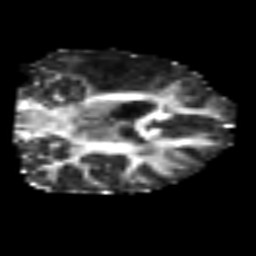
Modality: FA
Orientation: coronal
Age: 54
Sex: male
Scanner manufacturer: siemens
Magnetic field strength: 3 T
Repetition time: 6.1 s
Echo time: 0.101 s